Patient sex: M
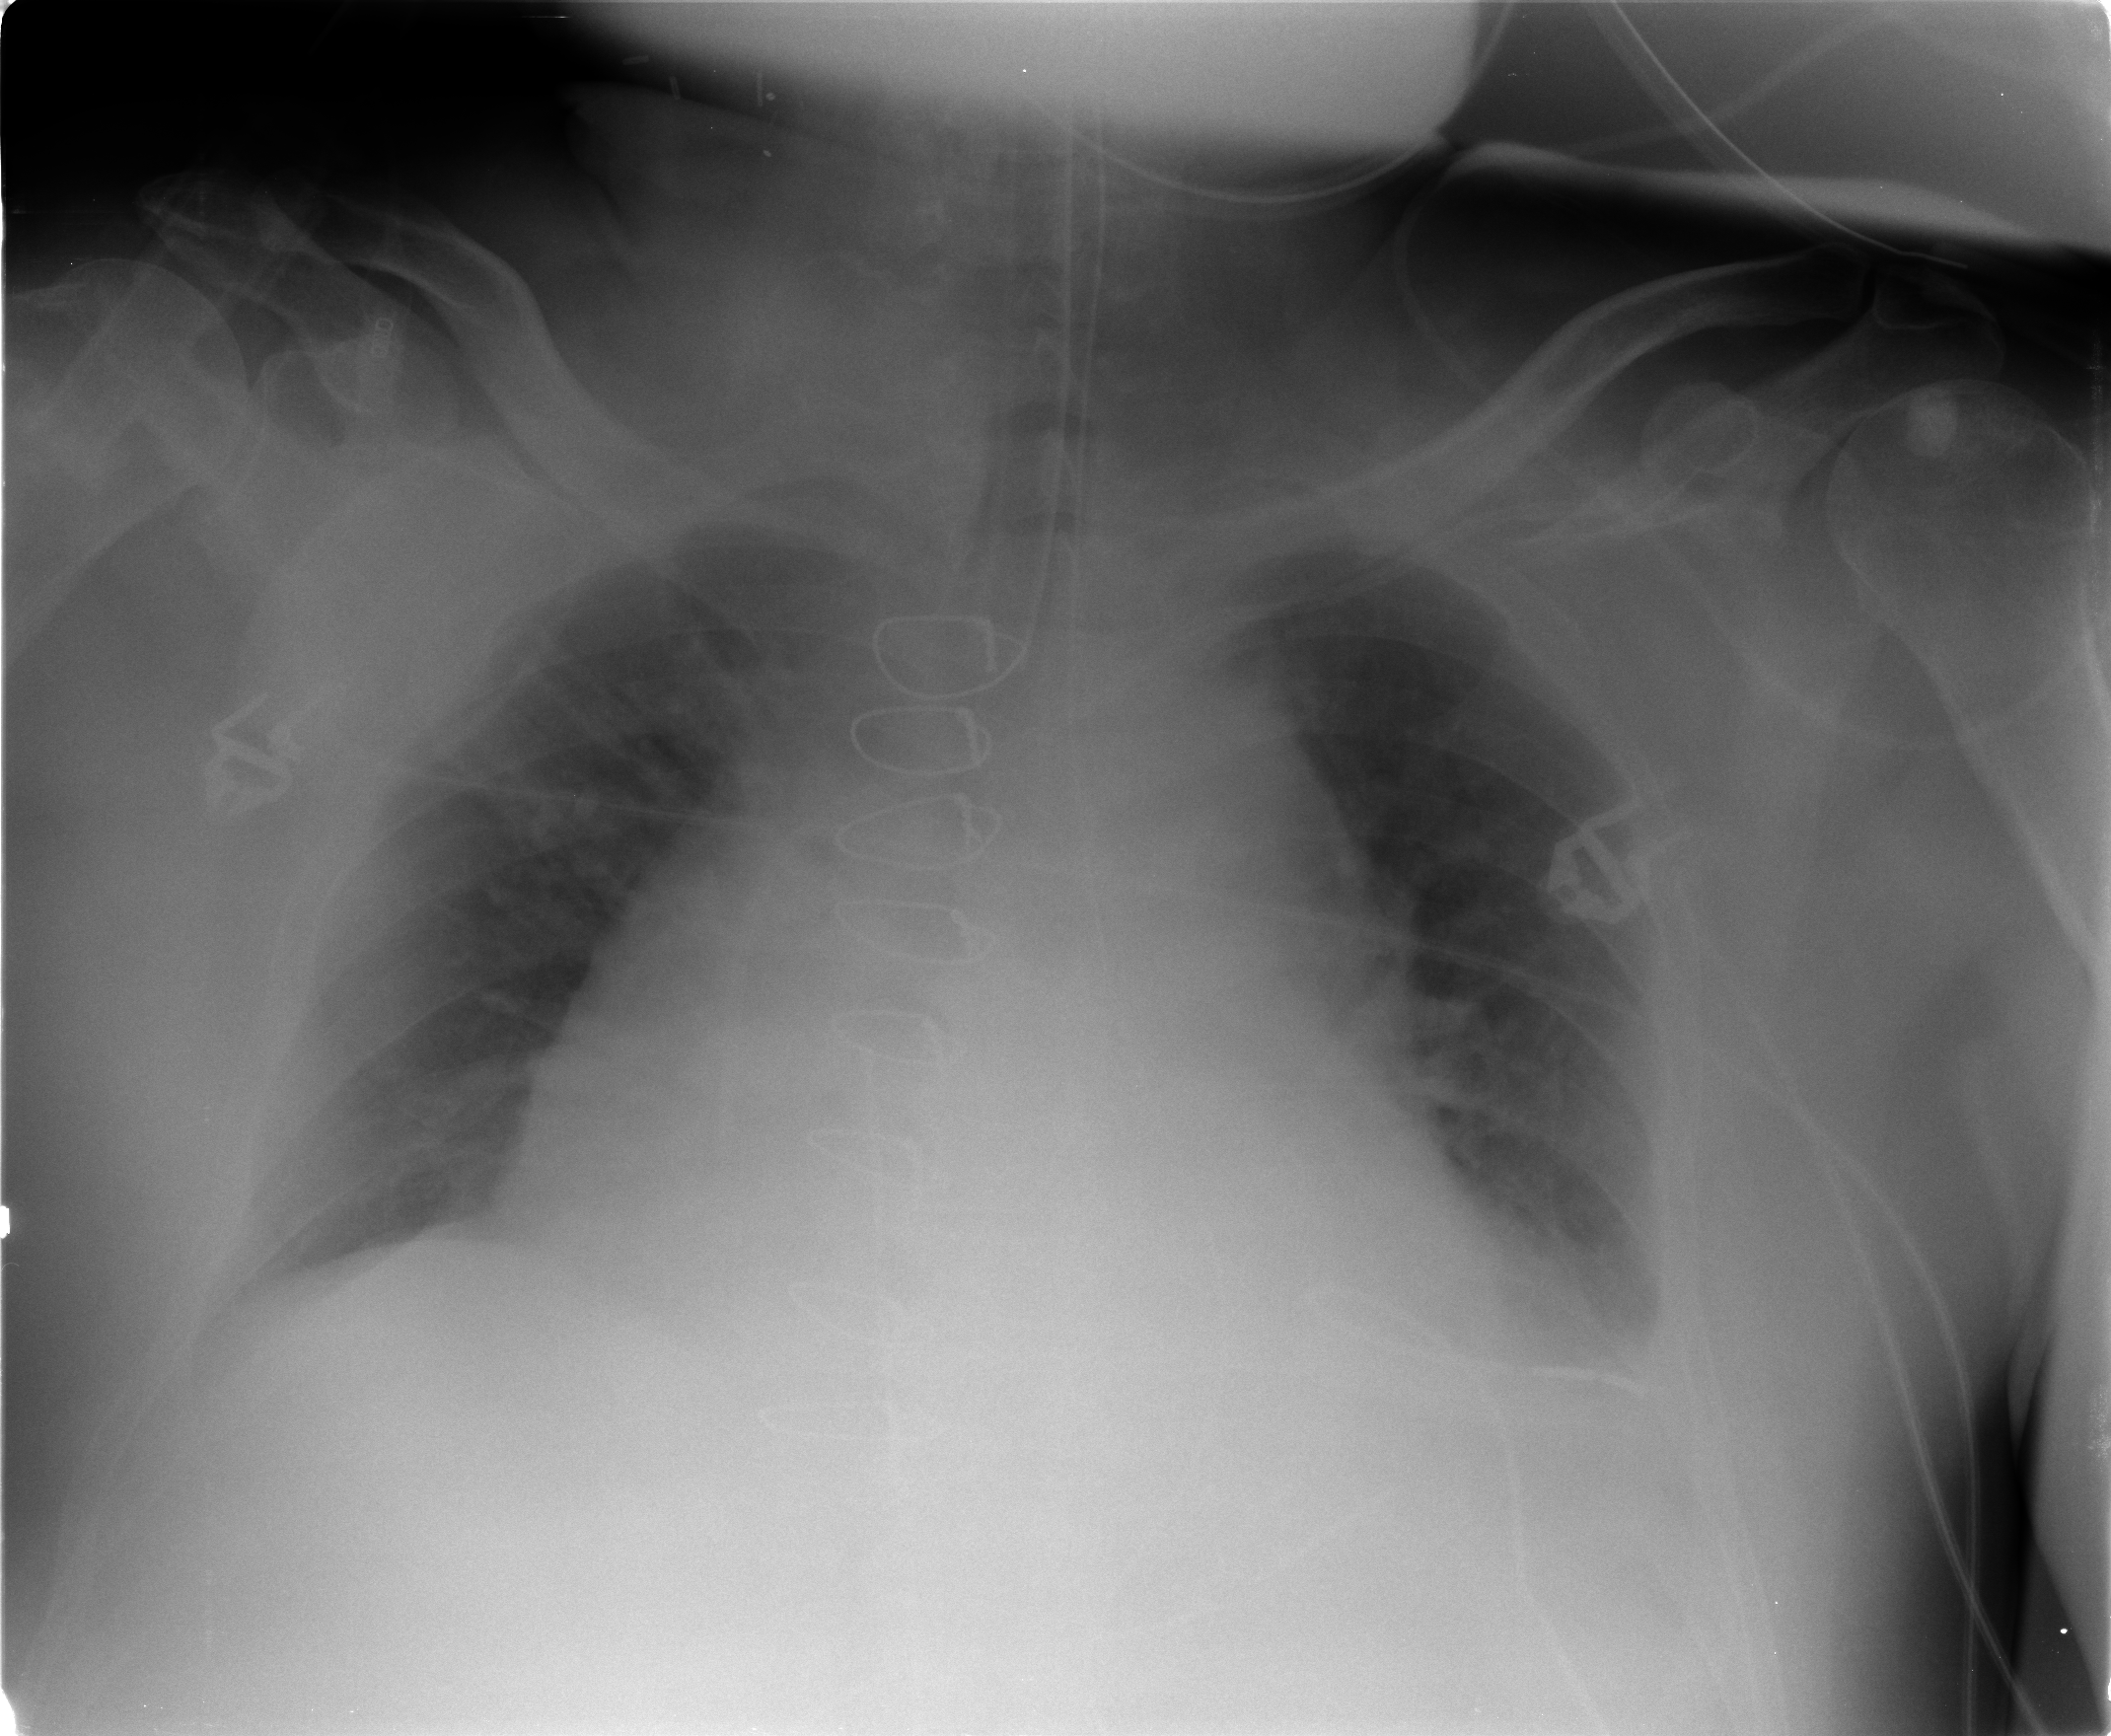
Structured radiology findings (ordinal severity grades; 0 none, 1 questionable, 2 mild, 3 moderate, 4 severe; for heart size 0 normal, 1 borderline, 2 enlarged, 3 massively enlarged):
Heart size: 2
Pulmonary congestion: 2
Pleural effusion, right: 1
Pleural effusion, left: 2
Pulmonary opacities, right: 0
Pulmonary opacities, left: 1
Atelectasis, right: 2
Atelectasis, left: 2